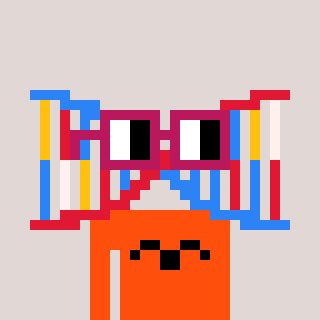
a pixel art character with square dark red glasses, a dna-shaped head and a orange-colored body on a warm background